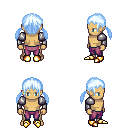
a pixel art fantasy rpg character, male body template, human, tanned skin, steel arm armor, magenta pants, white cyan twin-tailed hairstyle, gold boots, four views (front, back, left, right), 2x2 character sprite sheet, small pixel art, hard edges, no anti-aliasing